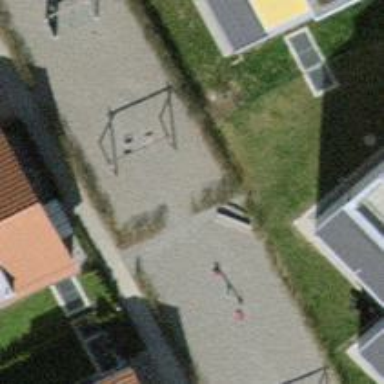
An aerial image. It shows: Playground with swings.